Question: In my C# XML Comment's '<return>' comment, I would like the output (I'm using Sandcastle) to specify the Type that is returned, but I am unable to find out how to do that.
'''
///<summary>
///Serves as a hash function for a particular type.
///</summary>
///<returns **Type="System.Int32"**>
///A hash code for the current Object.
///</returns>
public virtual int GetHashCode(){...}
'''
The example above is a mock of what my guess is to tell Sandcastle how to specify the return type that is documented in the 'Syntax' section of the documentation - not so.
For clarity, here is a screenshot of MSDN's documentation of the <URL> method that shows the return type that I'm shooting for.
Do we have to manually specify the Type, or can we specify a Type (similar to the mock example) and let Sandcastle determine how to display/format the output - similar to how Sandcastle automatically displays/formats the Type for parameters via the '<param>' tag.

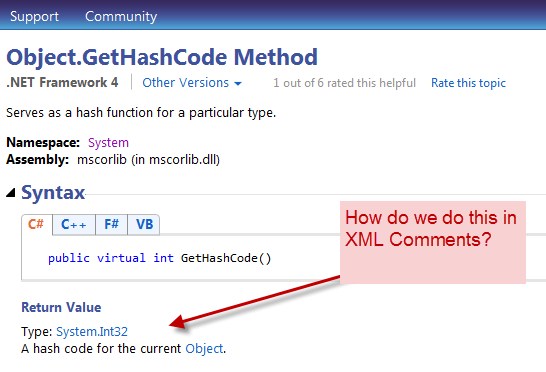
Answer: <URL> regarding the lack of the return type being displayed within the '<return>' tag:
> Sandcastle doesn't render the type information for the return
information and I don't think it ever has. Provided the information is
in the reflection information file, the XSL transformations could be
modified to render it. I don't have time to look into it now but may
be able to at some point to find out if its possible.
I suppose the official answer to my OP is; Sandcastle doesn't have an automatic way of specifying the return Type but, like Skeet already alluded to, it be possible to accomplish this by modifying the XSL transformations.